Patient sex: M
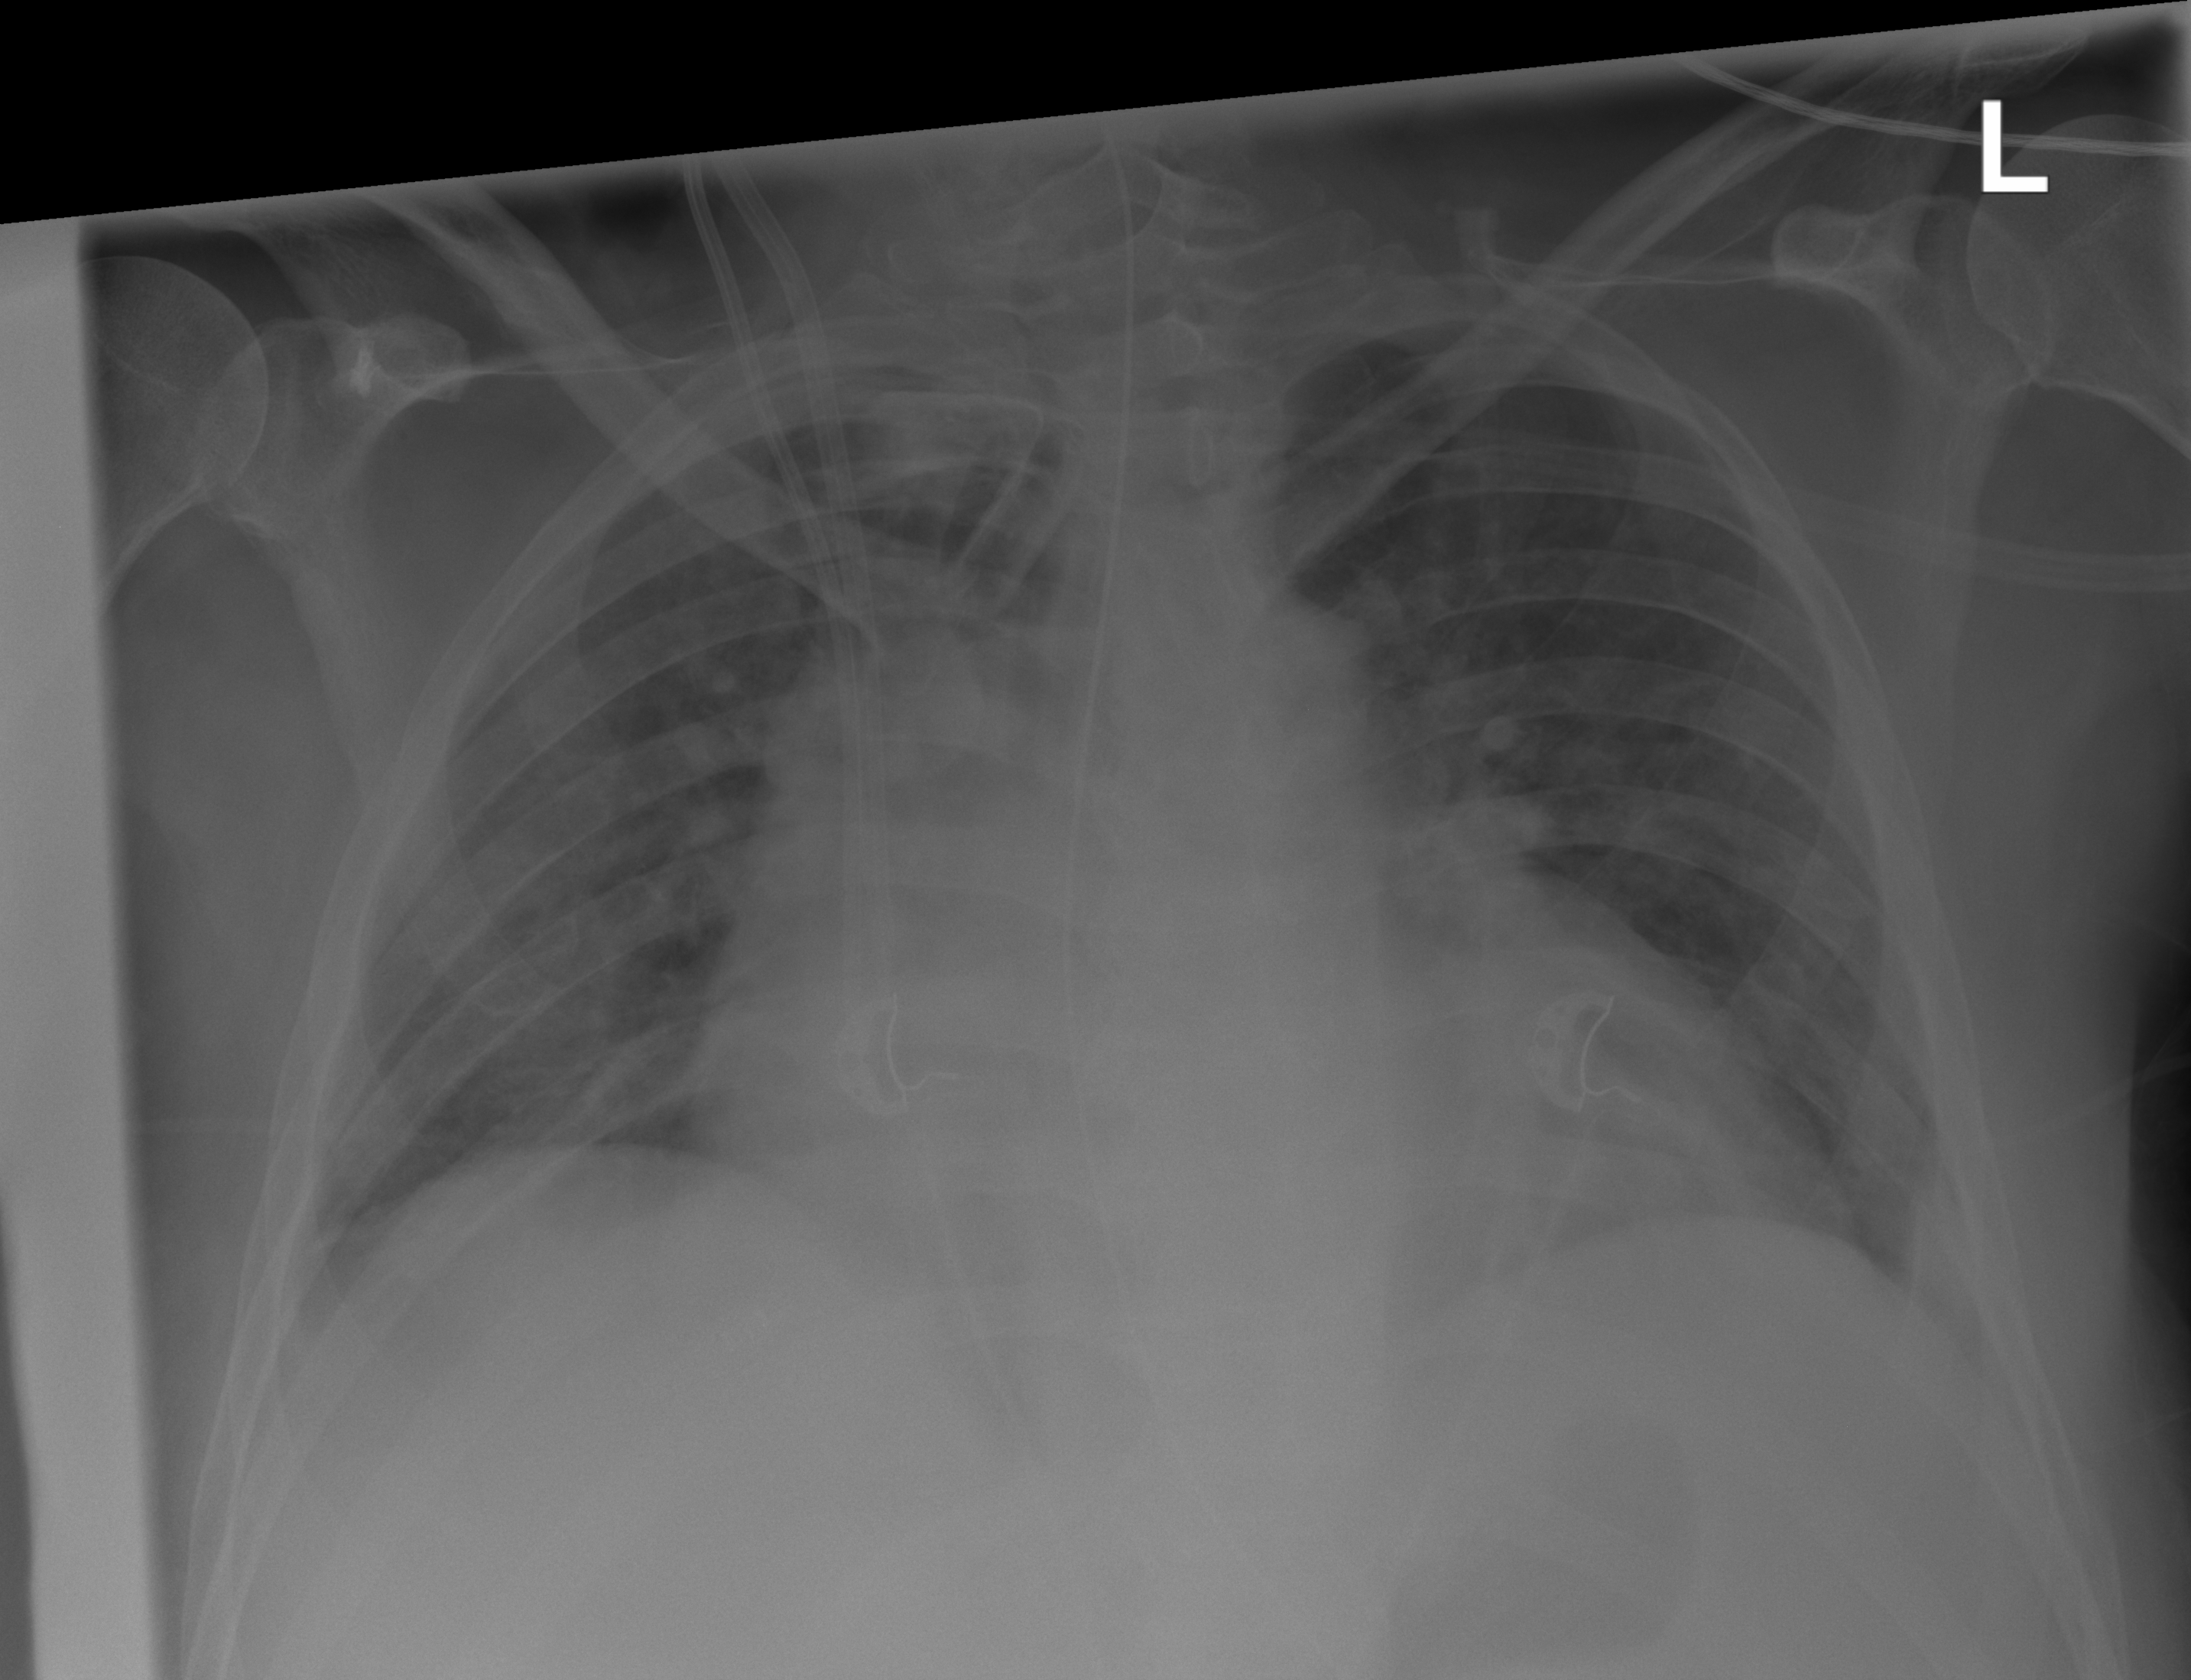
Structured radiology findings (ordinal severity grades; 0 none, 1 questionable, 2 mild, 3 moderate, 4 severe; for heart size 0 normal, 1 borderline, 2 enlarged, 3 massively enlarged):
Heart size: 2
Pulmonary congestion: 0
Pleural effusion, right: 0
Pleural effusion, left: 0
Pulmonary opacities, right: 2
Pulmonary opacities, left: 0
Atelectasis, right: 0
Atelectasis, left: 0